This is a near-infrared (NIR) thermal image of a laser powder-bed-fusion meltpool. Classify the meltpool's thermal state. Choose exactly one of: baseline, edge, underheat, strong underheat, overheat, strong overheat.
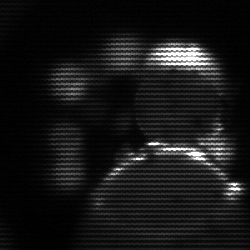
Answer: baseline